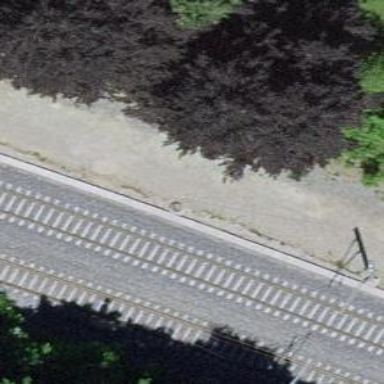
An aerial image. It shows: Yard with one track.